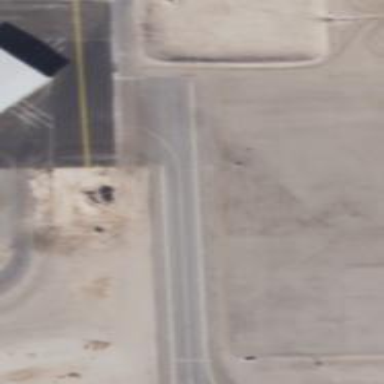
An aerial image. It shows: View of taxiway at the airport.